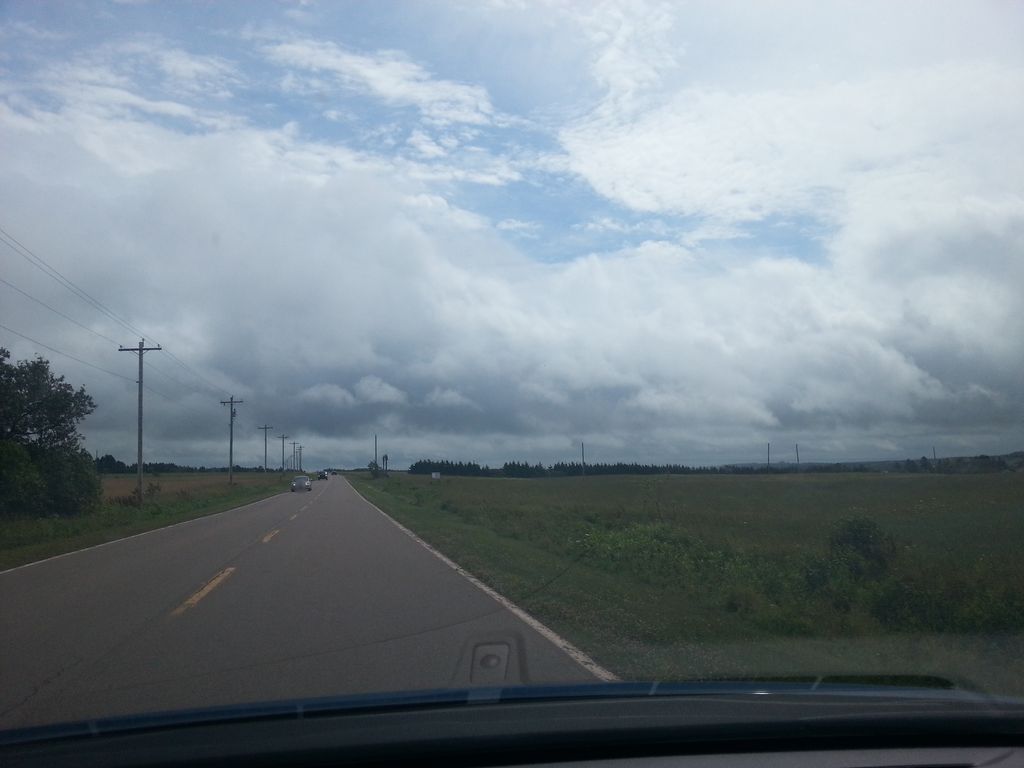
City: charlottetown